Field crop: maize
Growth stage: 2
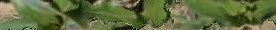
Species: maize